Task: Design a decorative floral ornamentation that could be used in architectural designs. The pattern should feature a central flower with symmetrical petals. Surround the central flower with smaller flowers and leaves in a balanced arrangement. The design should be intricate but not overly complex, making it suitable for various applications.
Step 477:
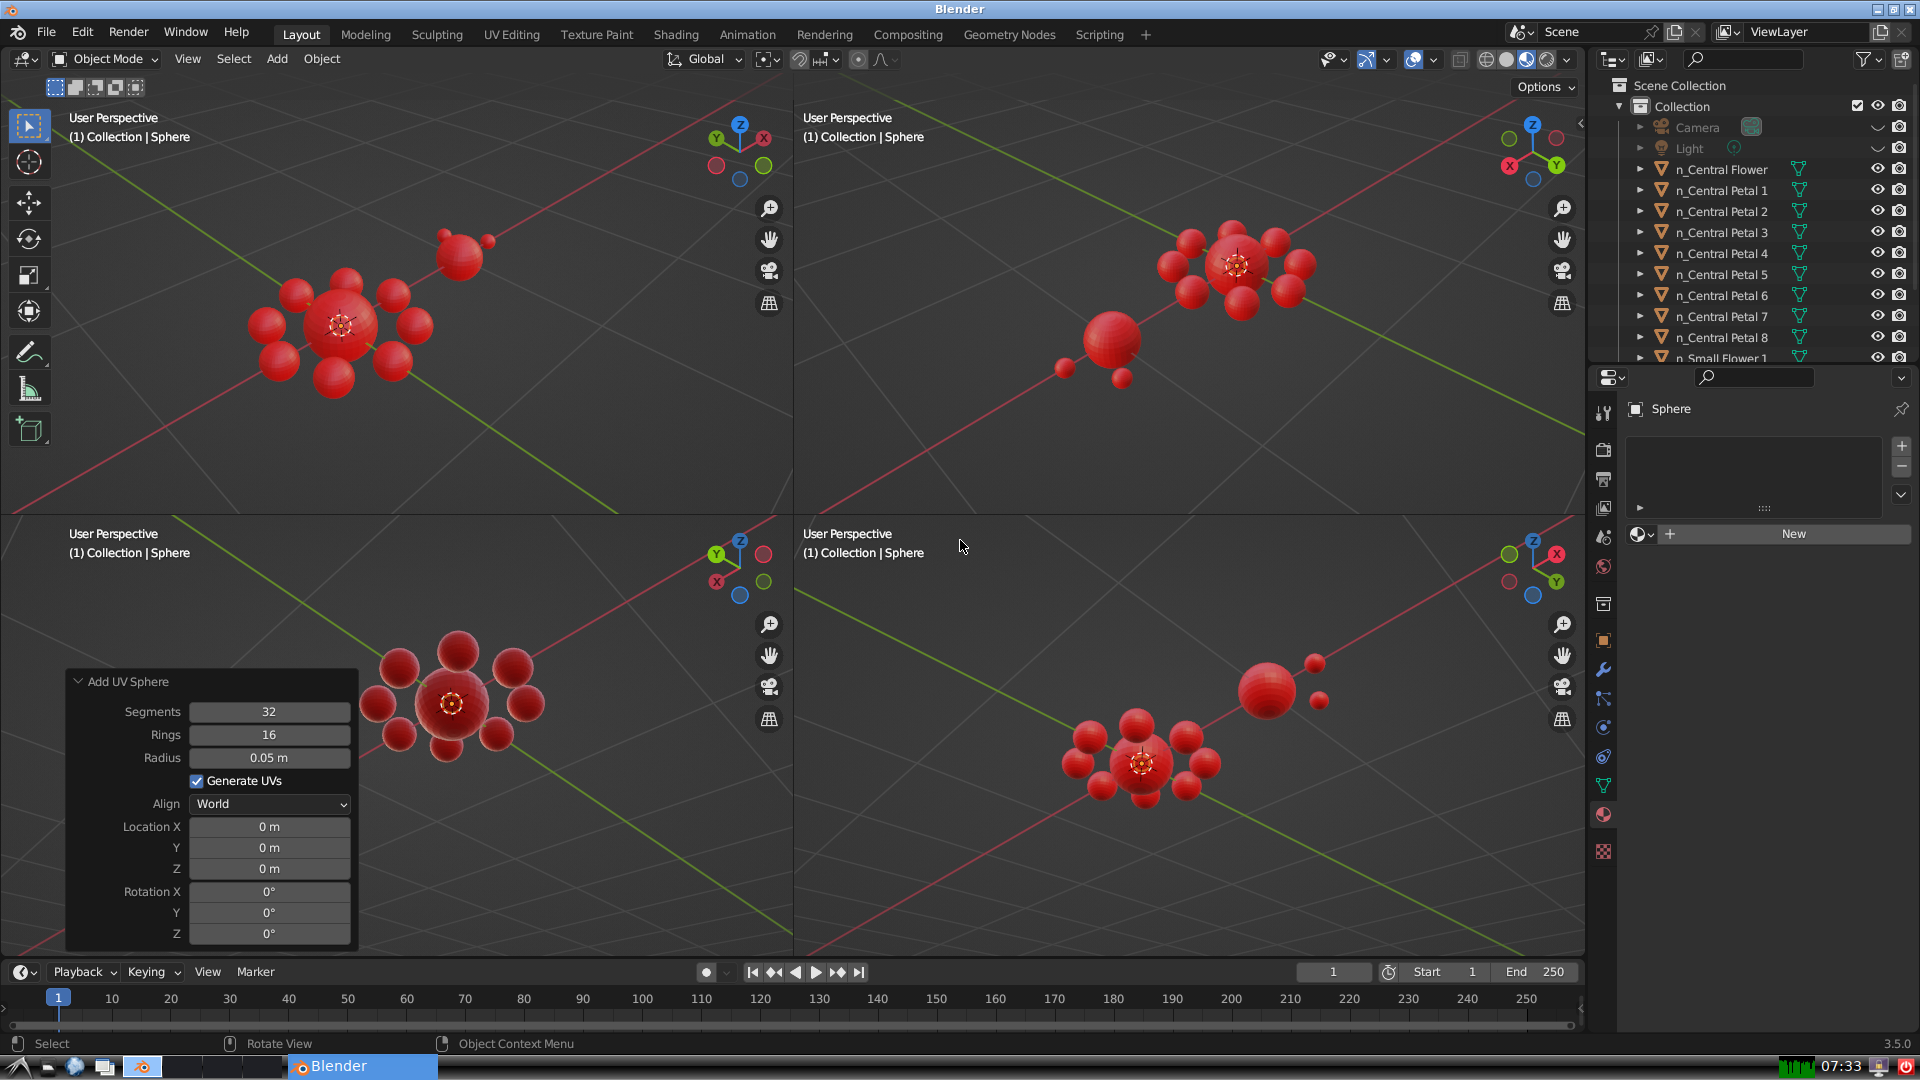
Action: {"mouse_move": [270, 827]}